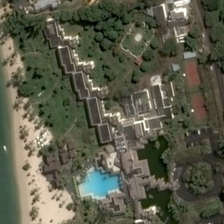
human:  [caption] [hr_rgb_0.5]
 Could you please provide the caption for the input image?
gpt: many grey brown buildings are near the swimming pool .

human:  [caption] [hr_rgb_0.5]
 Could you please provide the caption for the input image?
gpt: many green trees and several buildings are in a resort near a beach .

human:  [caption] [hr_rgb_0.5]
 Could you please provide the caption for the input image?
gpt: many green trees and several buildings are in a resort near a beach .

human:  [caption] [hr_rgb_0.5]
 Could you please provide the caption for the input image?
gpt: the swimming pool is surrounded by lush trees,on the side of the beach .

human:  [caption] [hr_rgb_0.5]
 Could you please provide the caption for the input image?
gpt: the swimming pool is surrounded by lush trees,on the side of the beach .